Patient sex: F
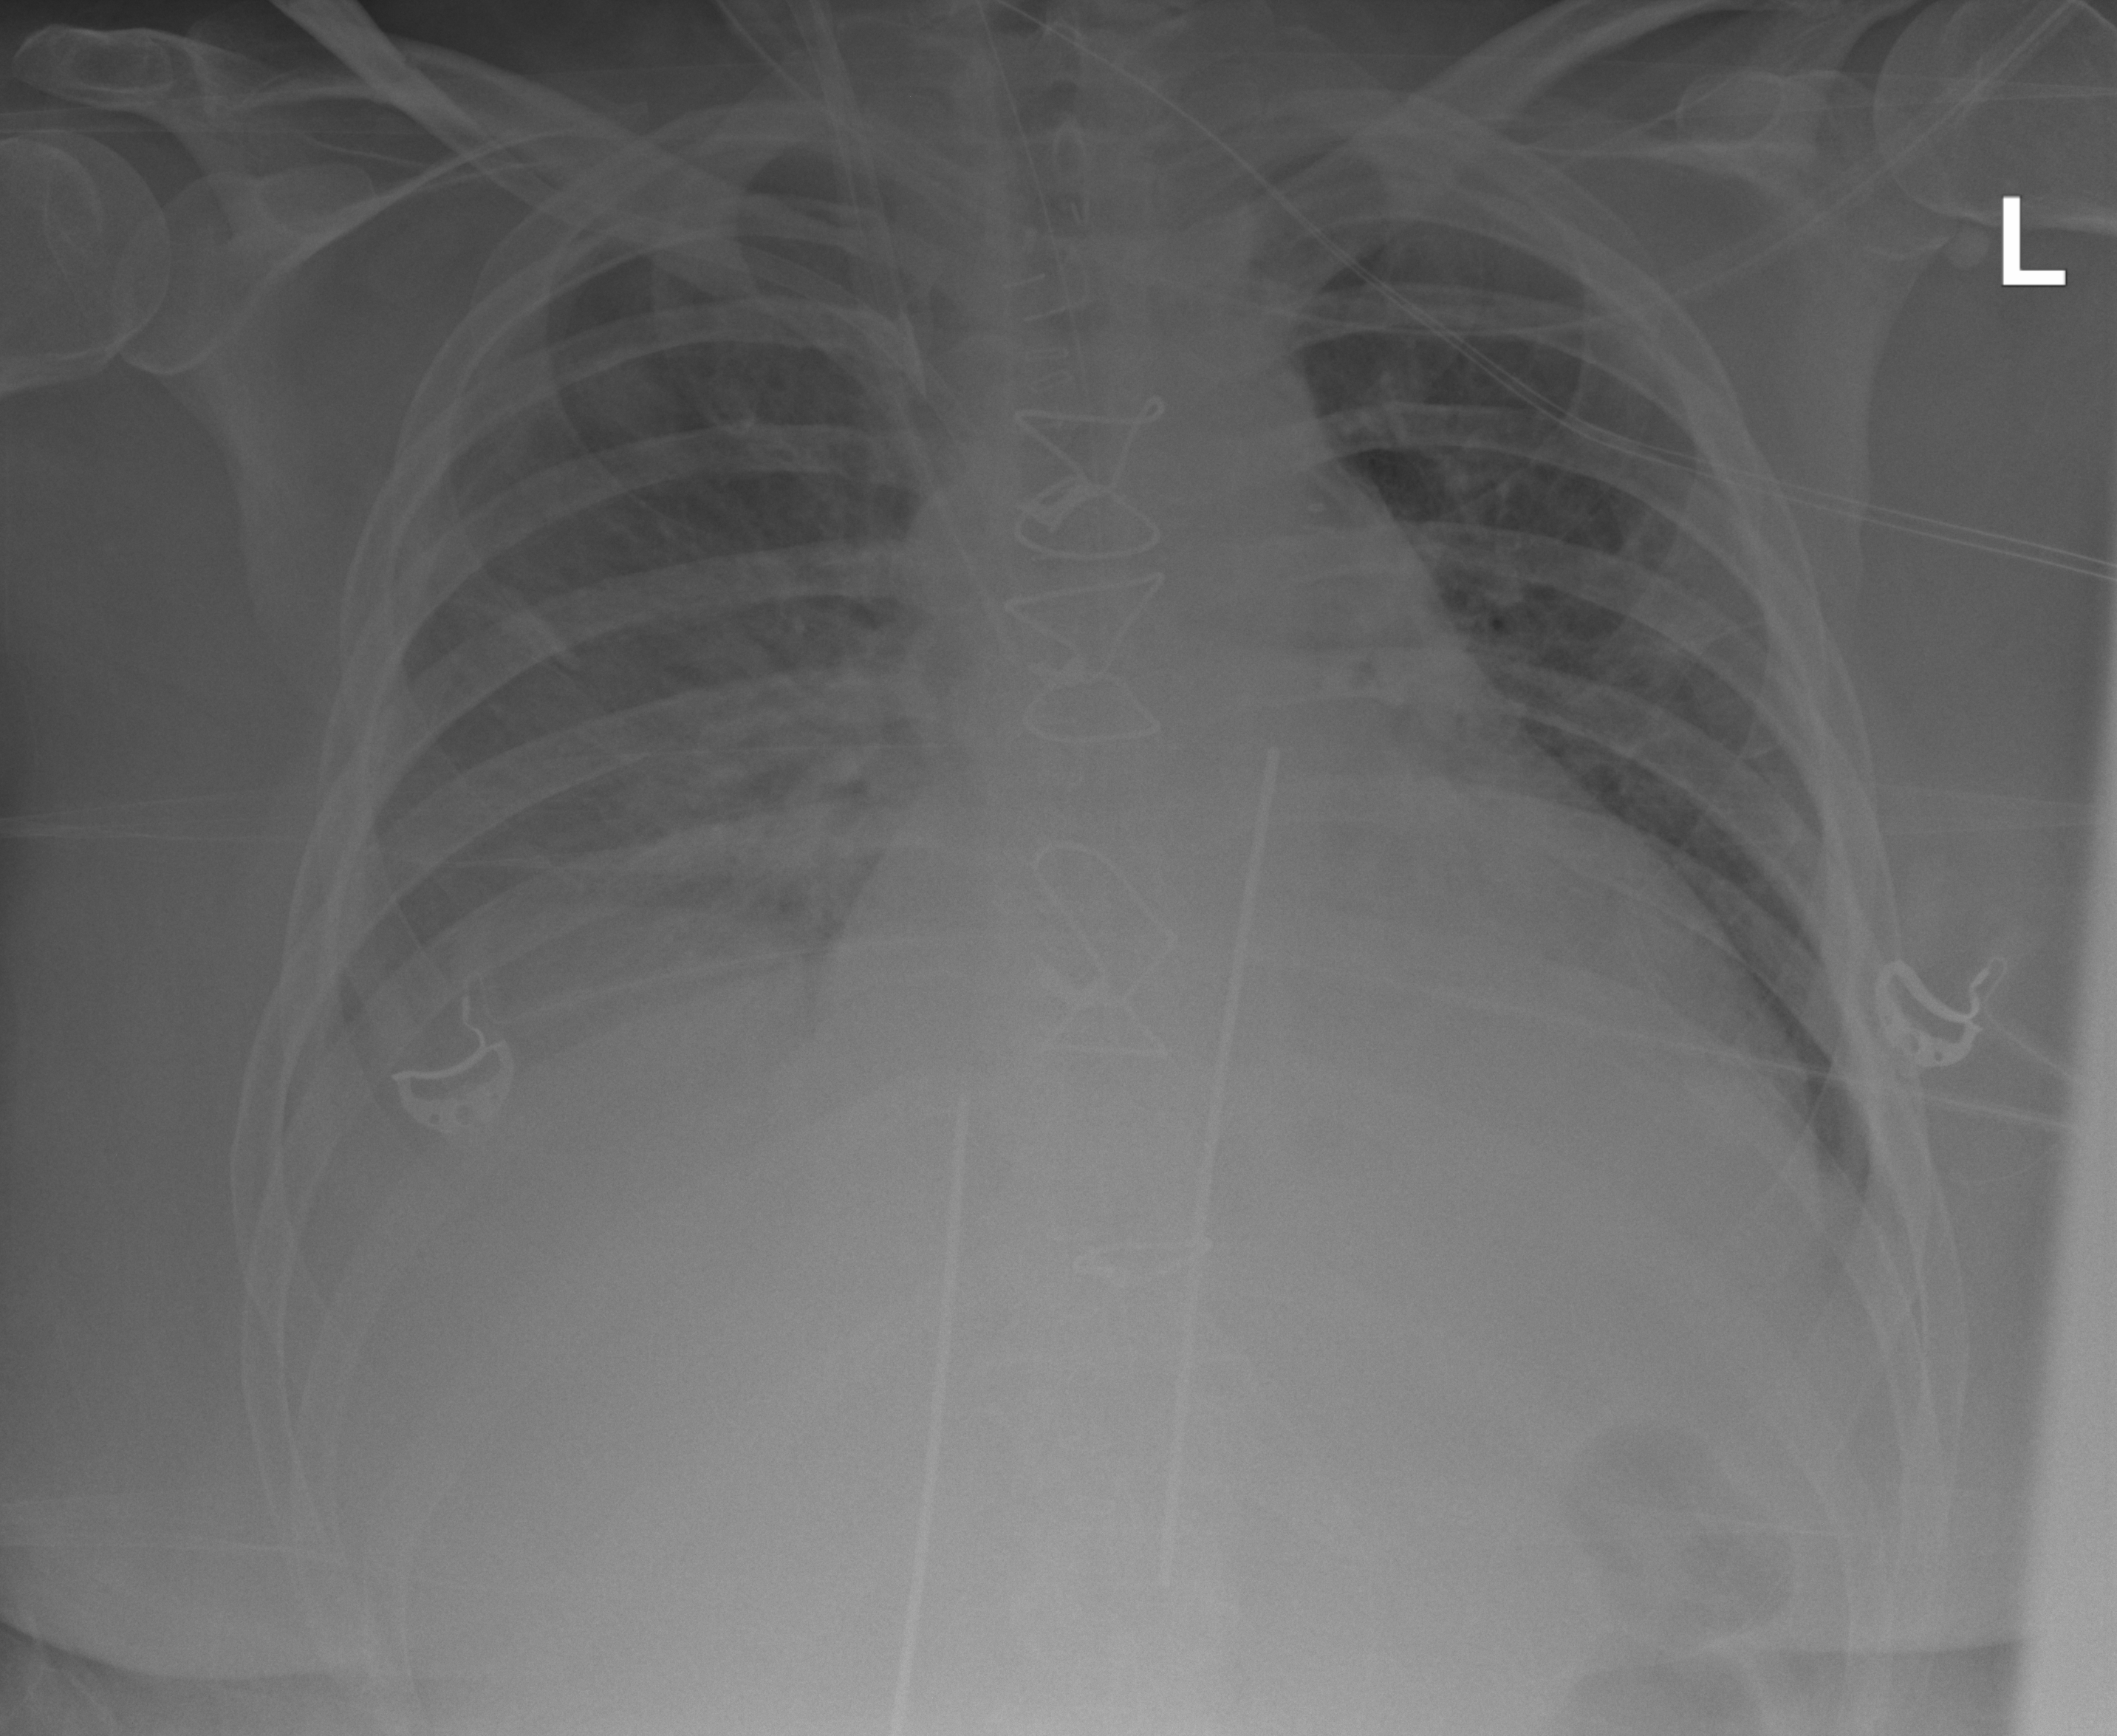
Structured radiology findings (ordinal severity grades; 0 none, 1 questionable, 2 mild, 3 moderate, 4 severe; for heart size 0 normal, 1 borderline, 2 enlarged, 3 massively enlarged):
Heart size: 2
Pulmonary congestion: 1
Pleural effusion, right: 2
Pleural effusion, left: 1
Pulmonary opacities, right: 2
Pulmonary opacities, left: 1
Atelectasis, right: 2
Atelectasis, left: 2